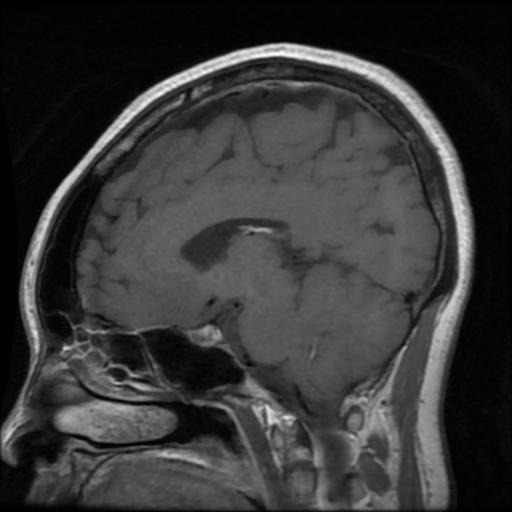
Label: pituitary